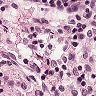
Metastatic tissue present: no